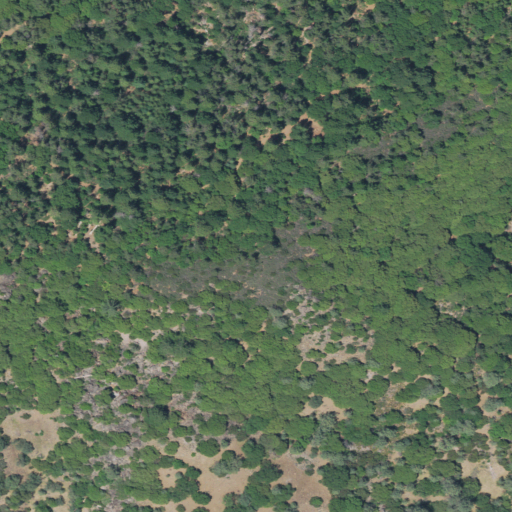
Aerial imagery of mountain in California named Table Mountain containing grassland and evergreen forest